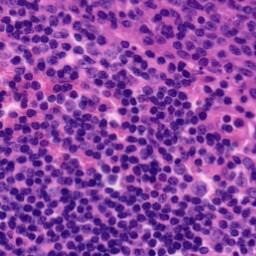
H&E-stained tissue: Tonsil